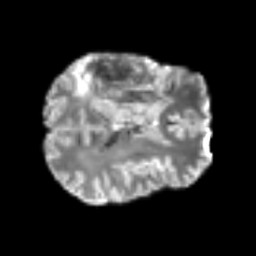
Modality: T2w
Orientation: axial
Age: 50
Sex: male
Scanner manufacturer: siemens
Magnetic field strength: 3 T
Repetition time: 6.1 s
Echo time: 0.101 s